Question: I want to create a scrollable timeline controller with circles connected to a baseline filled with a number ( size of circle corresponding to containing number) and a trailing icon.
Since I am new to JavaFX i have no idea how to start. In 'Swing' i would e.g. use 'JPanel' and ovverride its 'onPaint()' method to draw the circles, lines and icons...
In JavaFX I thought about using a horizontal 'ListView' with custom 'ListCell', but i am not sure if the baseline is possible with it. So i am looking for ideas how to implementiert such a controll...

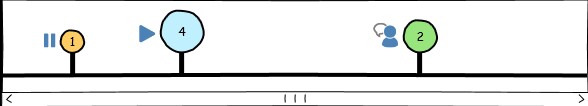
Answer: Try using a <URL>.
You can add elements to HBox using 'getChildren.add(node)'. The elements will be automatically shown on the scene and the ScrollPane will adjust the ScrollBar for you.